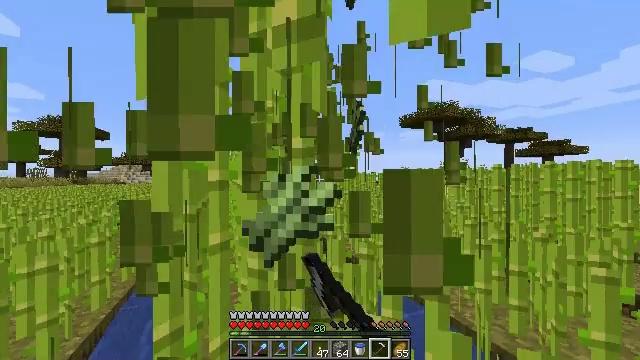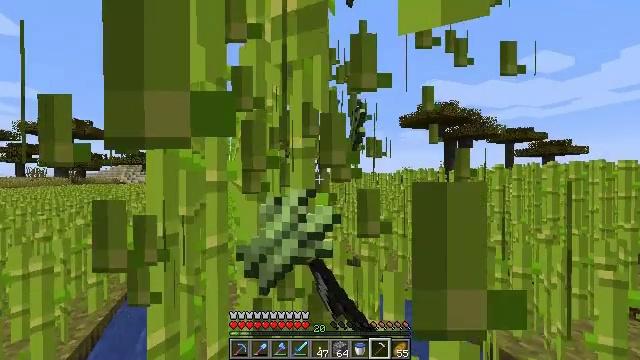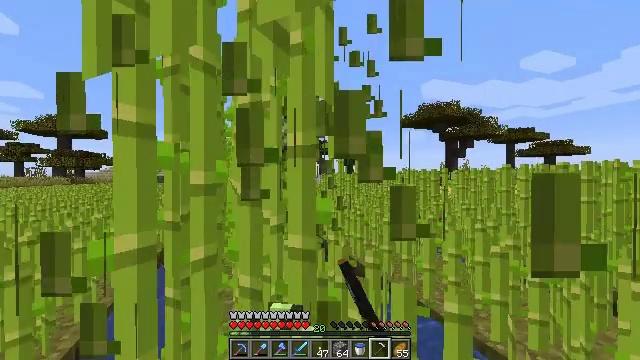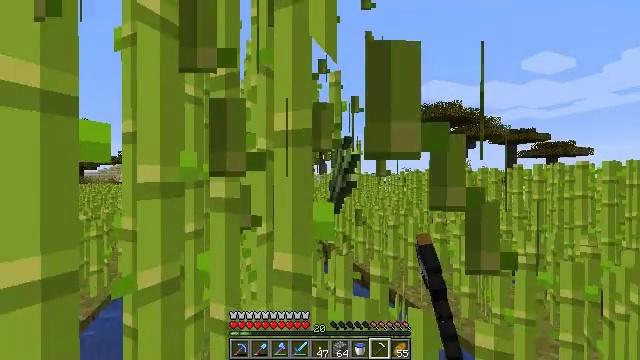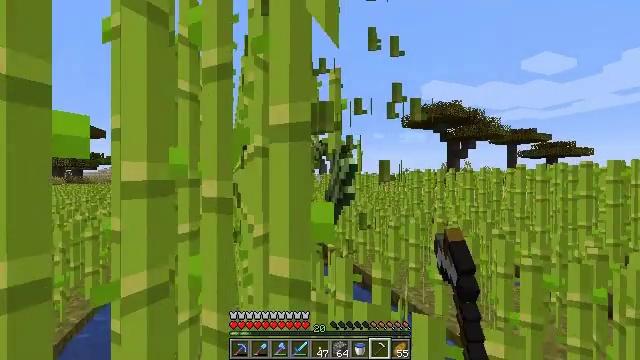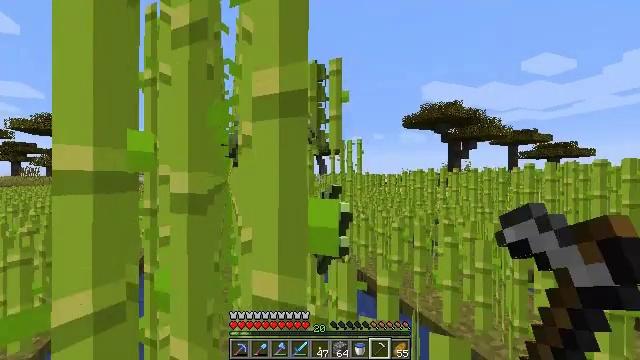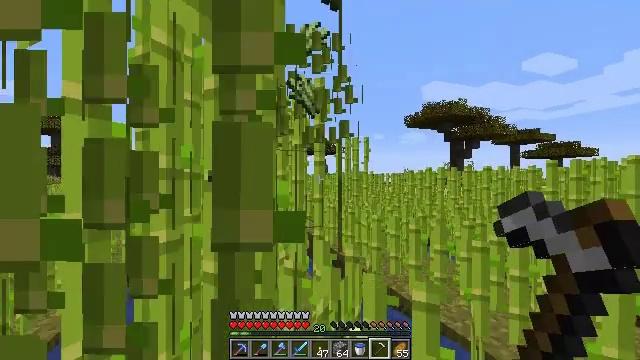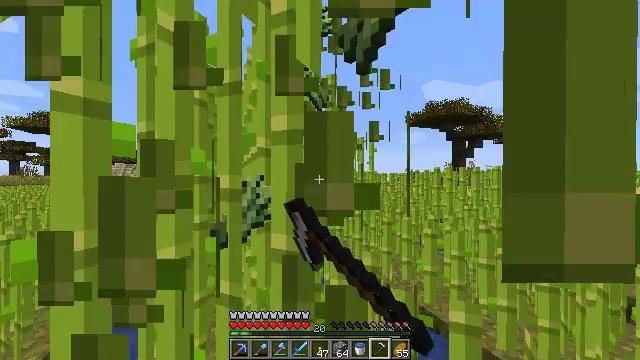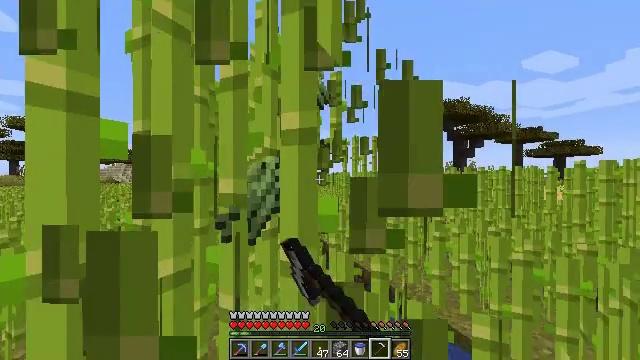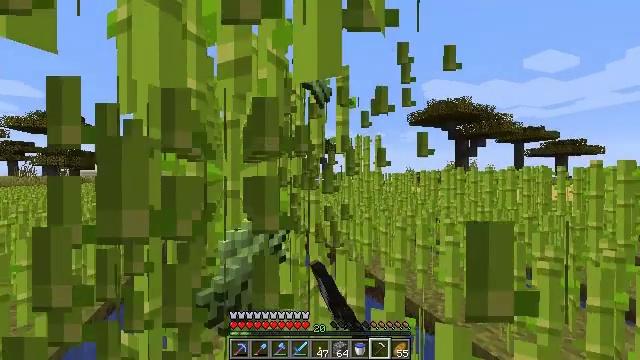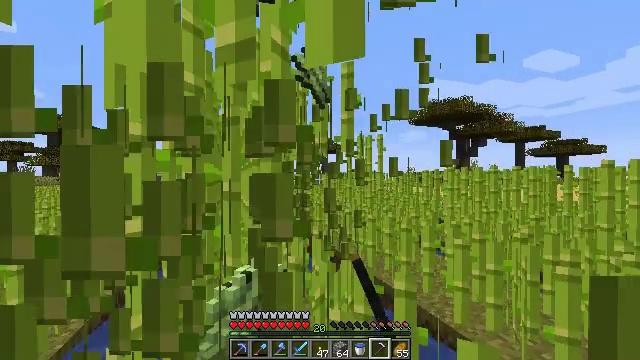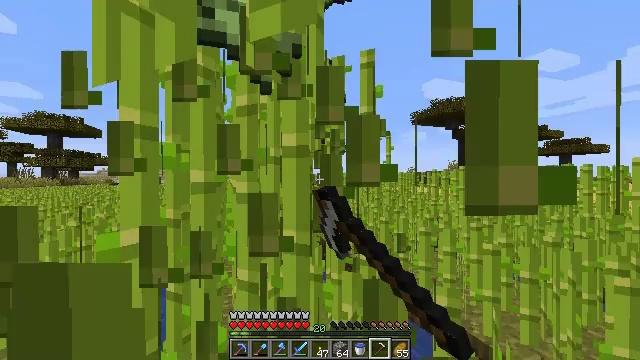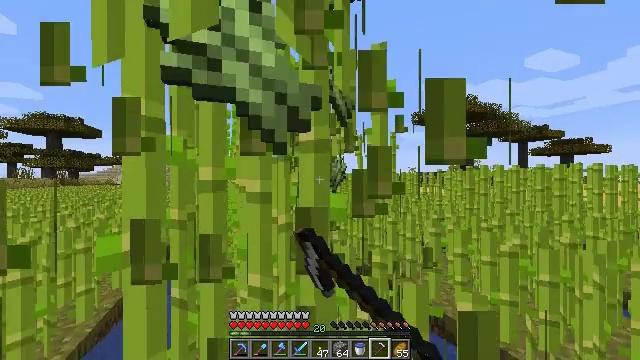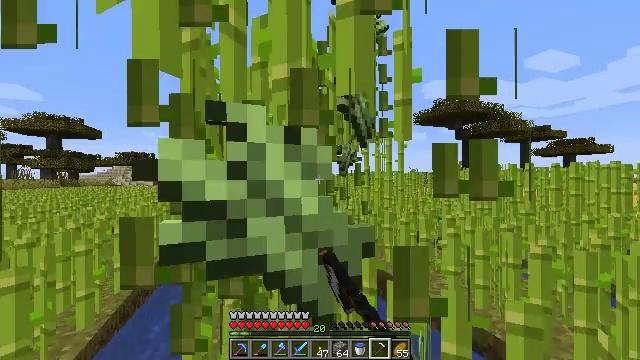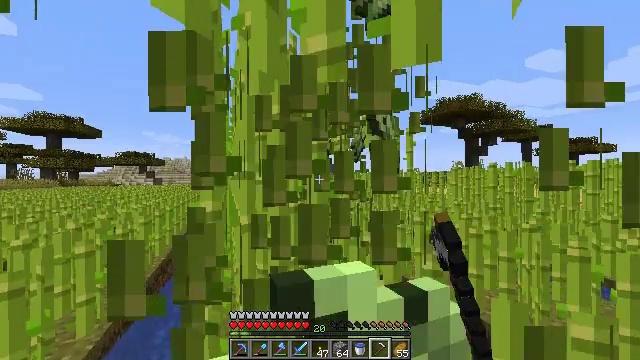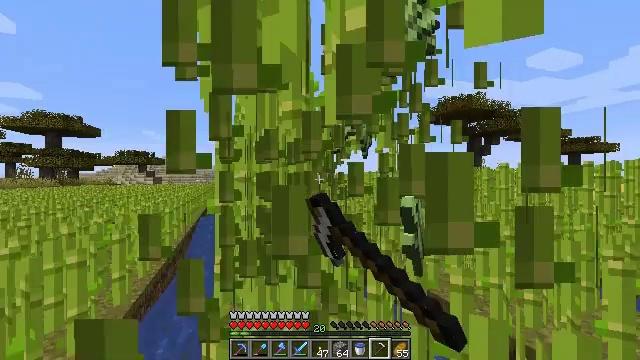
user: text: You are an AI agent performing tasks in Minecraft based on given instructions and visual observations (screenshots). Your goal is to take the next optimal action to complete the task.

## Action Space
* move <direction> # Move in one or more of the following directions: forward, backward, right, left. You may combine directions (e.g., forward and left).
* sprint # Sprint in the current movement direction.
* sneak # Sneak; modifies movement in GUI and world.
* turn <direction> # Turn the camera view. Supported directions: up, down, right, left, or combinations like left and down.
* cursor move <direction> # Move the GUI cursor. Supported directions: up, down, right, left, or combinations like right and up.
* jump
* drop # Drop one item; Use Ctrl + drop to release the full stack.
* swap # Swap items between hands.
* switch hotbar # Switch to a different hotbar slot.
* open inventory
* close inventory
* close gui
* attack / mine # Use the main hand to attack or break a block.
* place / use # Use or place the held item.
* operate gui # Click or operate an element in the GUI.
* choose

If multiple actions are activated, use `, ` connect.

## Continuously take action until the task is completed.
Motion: motion action
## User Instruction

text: Harvest sugar cane from the plant.
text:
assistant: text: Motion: move forward, attack / mine
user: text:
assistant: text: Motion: move forward, attack / mine
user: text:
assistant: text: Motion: move forward, attack / mine
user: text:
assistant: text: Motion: move forward, attack / mine
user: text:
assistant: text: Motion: move forward and move left, attack / mine
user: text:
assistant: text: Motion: move forward and move left, attack / mine
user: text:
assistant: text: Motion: move forward and move left, attack / mine
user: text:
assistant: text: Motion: move forward, attack / mine
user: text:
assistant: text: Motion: move forward, attack / mine
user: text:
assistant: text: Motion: move forward and move left, attack / mine
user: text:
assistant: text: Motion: move forward and move left, attack / mine
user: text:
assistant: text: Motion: move forward and move left, attack / mine
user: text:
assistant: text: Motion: move forward and move left, attack / mine
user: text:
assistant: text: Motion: move forward and move left, attack / mine
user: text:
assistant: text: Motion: move forward, attack / mine
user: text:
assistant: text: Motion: move forward, attack / mine
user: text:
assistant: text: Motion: move forward, attack / mine
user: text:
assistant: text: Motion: move forward and move left, attack / mine
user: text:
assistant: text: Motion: move forward and move left, attack / mine
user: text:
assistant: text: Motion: move forward and move left, attack / mine
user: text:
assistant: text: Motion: move forward, attack / mine
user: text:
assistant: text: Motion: move forward, attack / mine
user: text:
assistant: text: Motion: move forward, attack / mine
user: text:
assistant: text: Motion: move forward, attack / mine
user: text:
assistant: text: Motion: move forward, attack / mine
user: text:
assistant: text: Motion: move forward and move left, attack / mine
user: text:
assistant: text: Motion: move forward and move left, attack / mine
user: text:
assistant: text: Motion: move forward and move left, attack / mine
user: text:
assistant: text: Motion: move forward and move left, attack / mine
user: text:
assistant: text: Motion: move forward, attack / mine